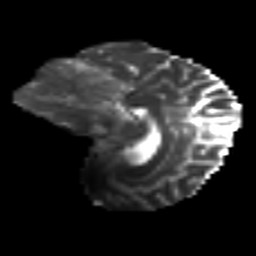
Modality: T2w
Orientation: sagittal
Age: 44
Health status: ill
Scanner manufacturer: philips
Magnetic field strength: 3 T
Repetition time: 9 s
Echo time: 0.127 s